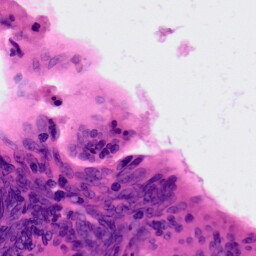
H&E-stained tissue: Colon